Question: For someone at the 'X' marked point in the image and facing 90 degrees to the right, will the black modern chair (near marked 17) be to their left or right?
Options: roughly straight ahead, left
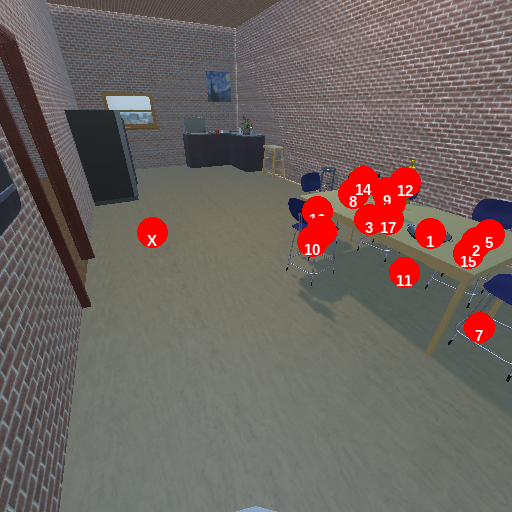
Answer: roughly straight ahead